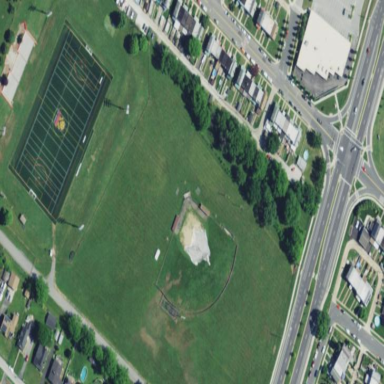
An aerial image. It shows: Softball pitch for leisure land activities.